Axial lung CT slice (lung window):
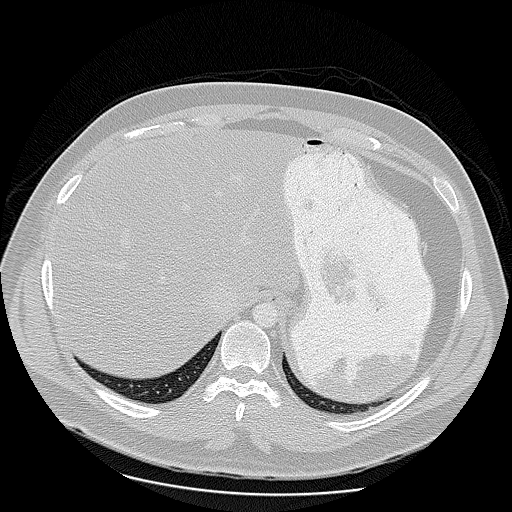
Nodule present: no